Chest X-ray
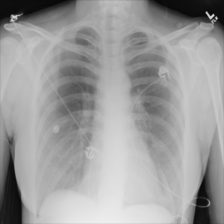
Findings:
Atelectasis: negative
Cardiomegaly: negative
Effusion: negative
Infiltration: negative
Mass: negative
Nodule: negative
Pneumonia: negative
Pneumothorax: negative
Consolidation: negative
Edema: negative
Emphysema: negative
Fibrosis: negative
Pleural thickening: negative
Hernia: negative